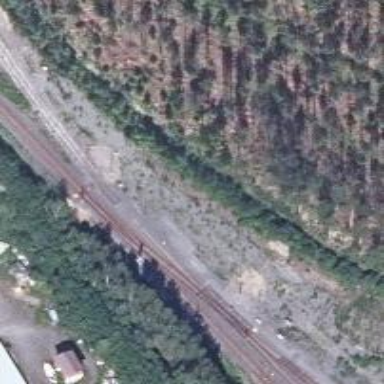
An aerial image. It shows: Disused railway.